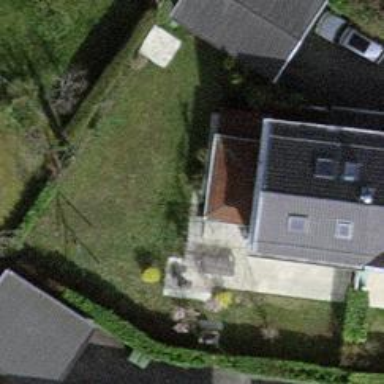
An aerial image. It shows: Garden enclosed by fence.